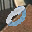
Label: 0